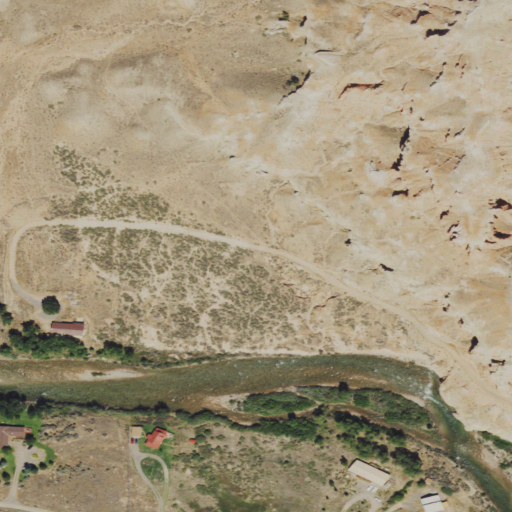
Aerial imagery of valley in Wyoming named Byrd Draw containing shrub, barren land, grassland, open water, woody wetlands, low intensity development, herbaceous wetlands, and open development